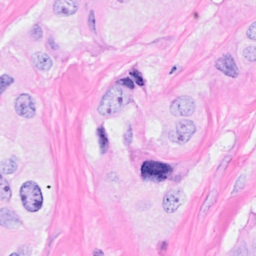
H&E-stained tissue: Breast